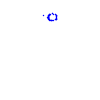
Particle: proton